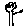
Label: tree